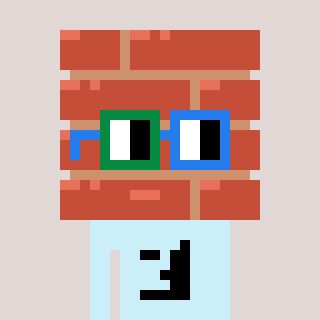
a pixel art character with square green and blue glasses, a wall-shaped head and a cold-colored body on a warm background